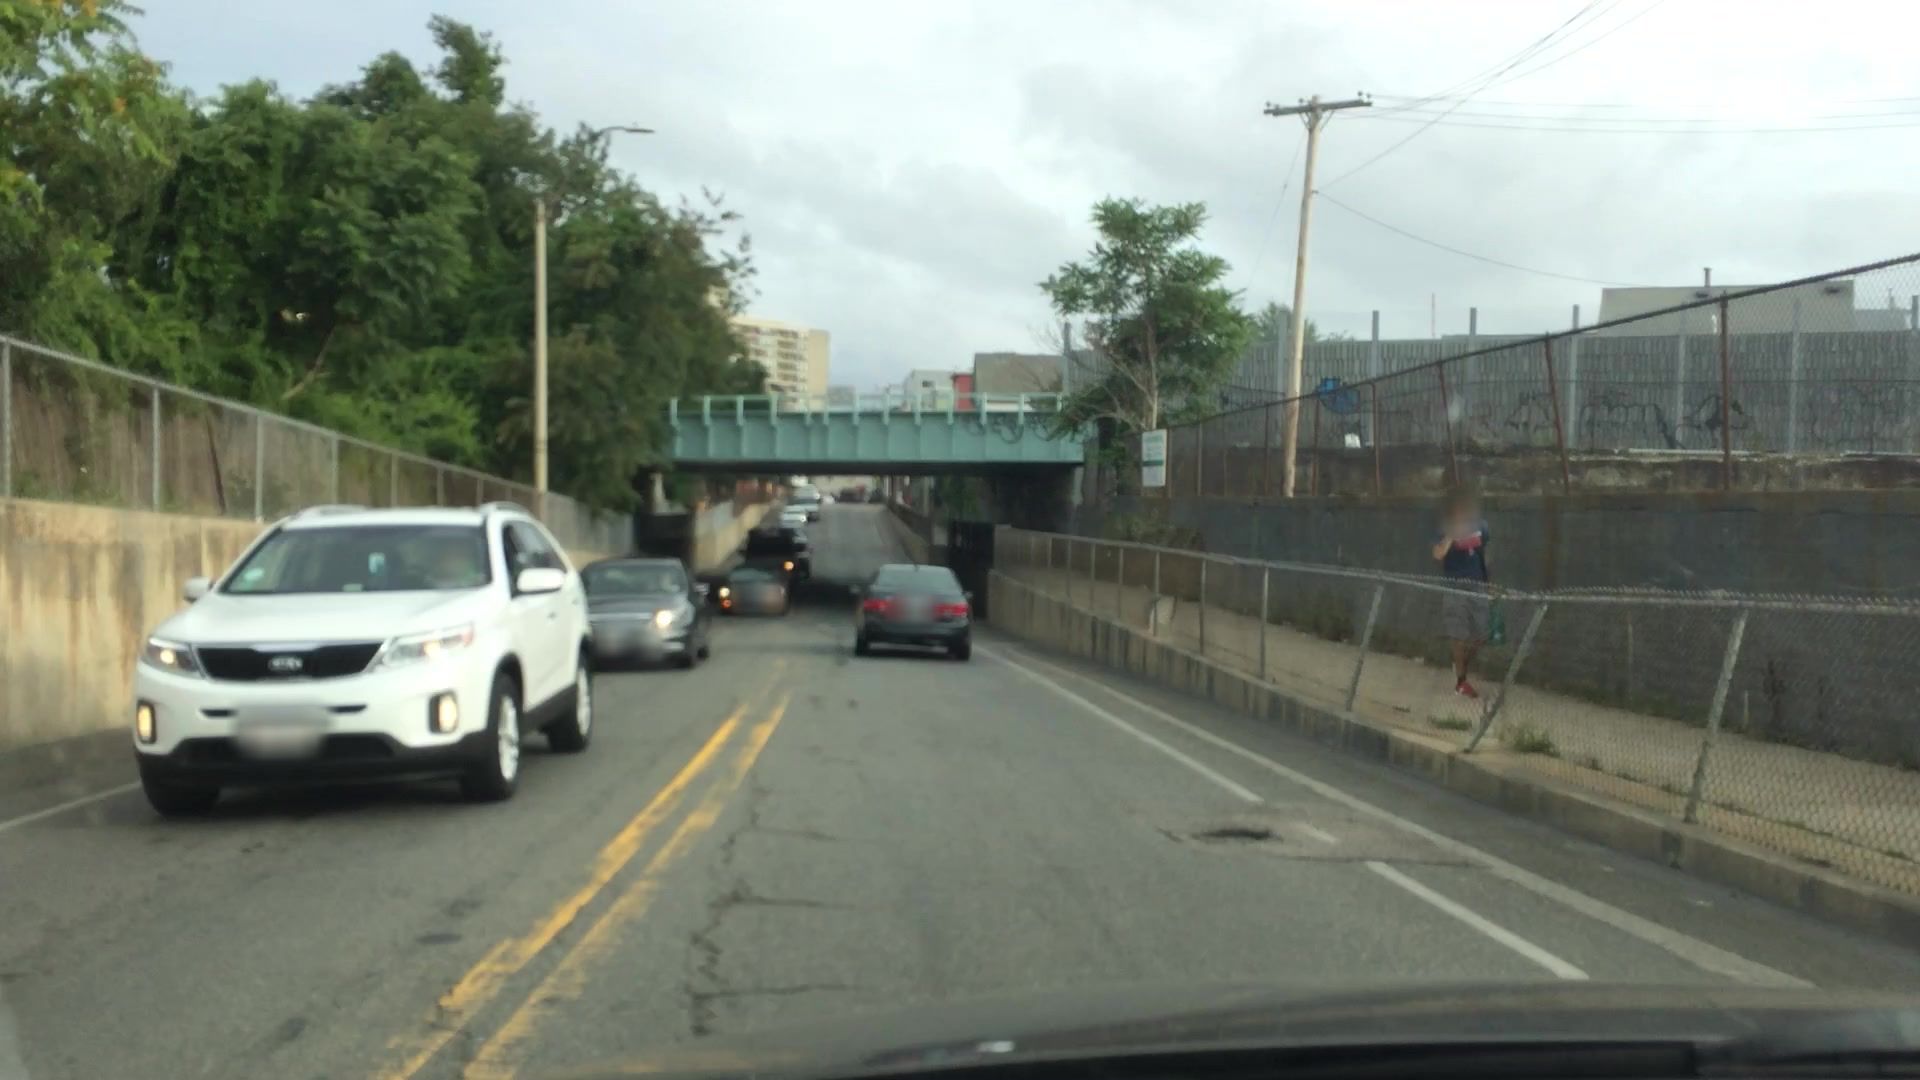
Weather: cloudy
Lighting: day
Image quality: good
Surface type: driving surface
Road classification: tertiary
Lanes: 2
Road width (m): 15.2
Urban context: urban centre
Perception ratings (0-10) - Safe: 0.53, Lively: 1.42, Beautiful: 0.9, Boring: 6.45, Depressing: 5.79, Wealthy: 0.44